Question: I feel terrible about the error I come across!!
Now I am trying to run a google app engine application on eclipse. I installed google plugin for eclipse, PyDev and Aptana. When I use debug mode for my code, it looks very weird.
For example,
Here is one picture to show it ran commented code:

I can't analyze my code logically. The execution is totally out of order!!!
What should I do here? What are the reasons behind these strange situations?
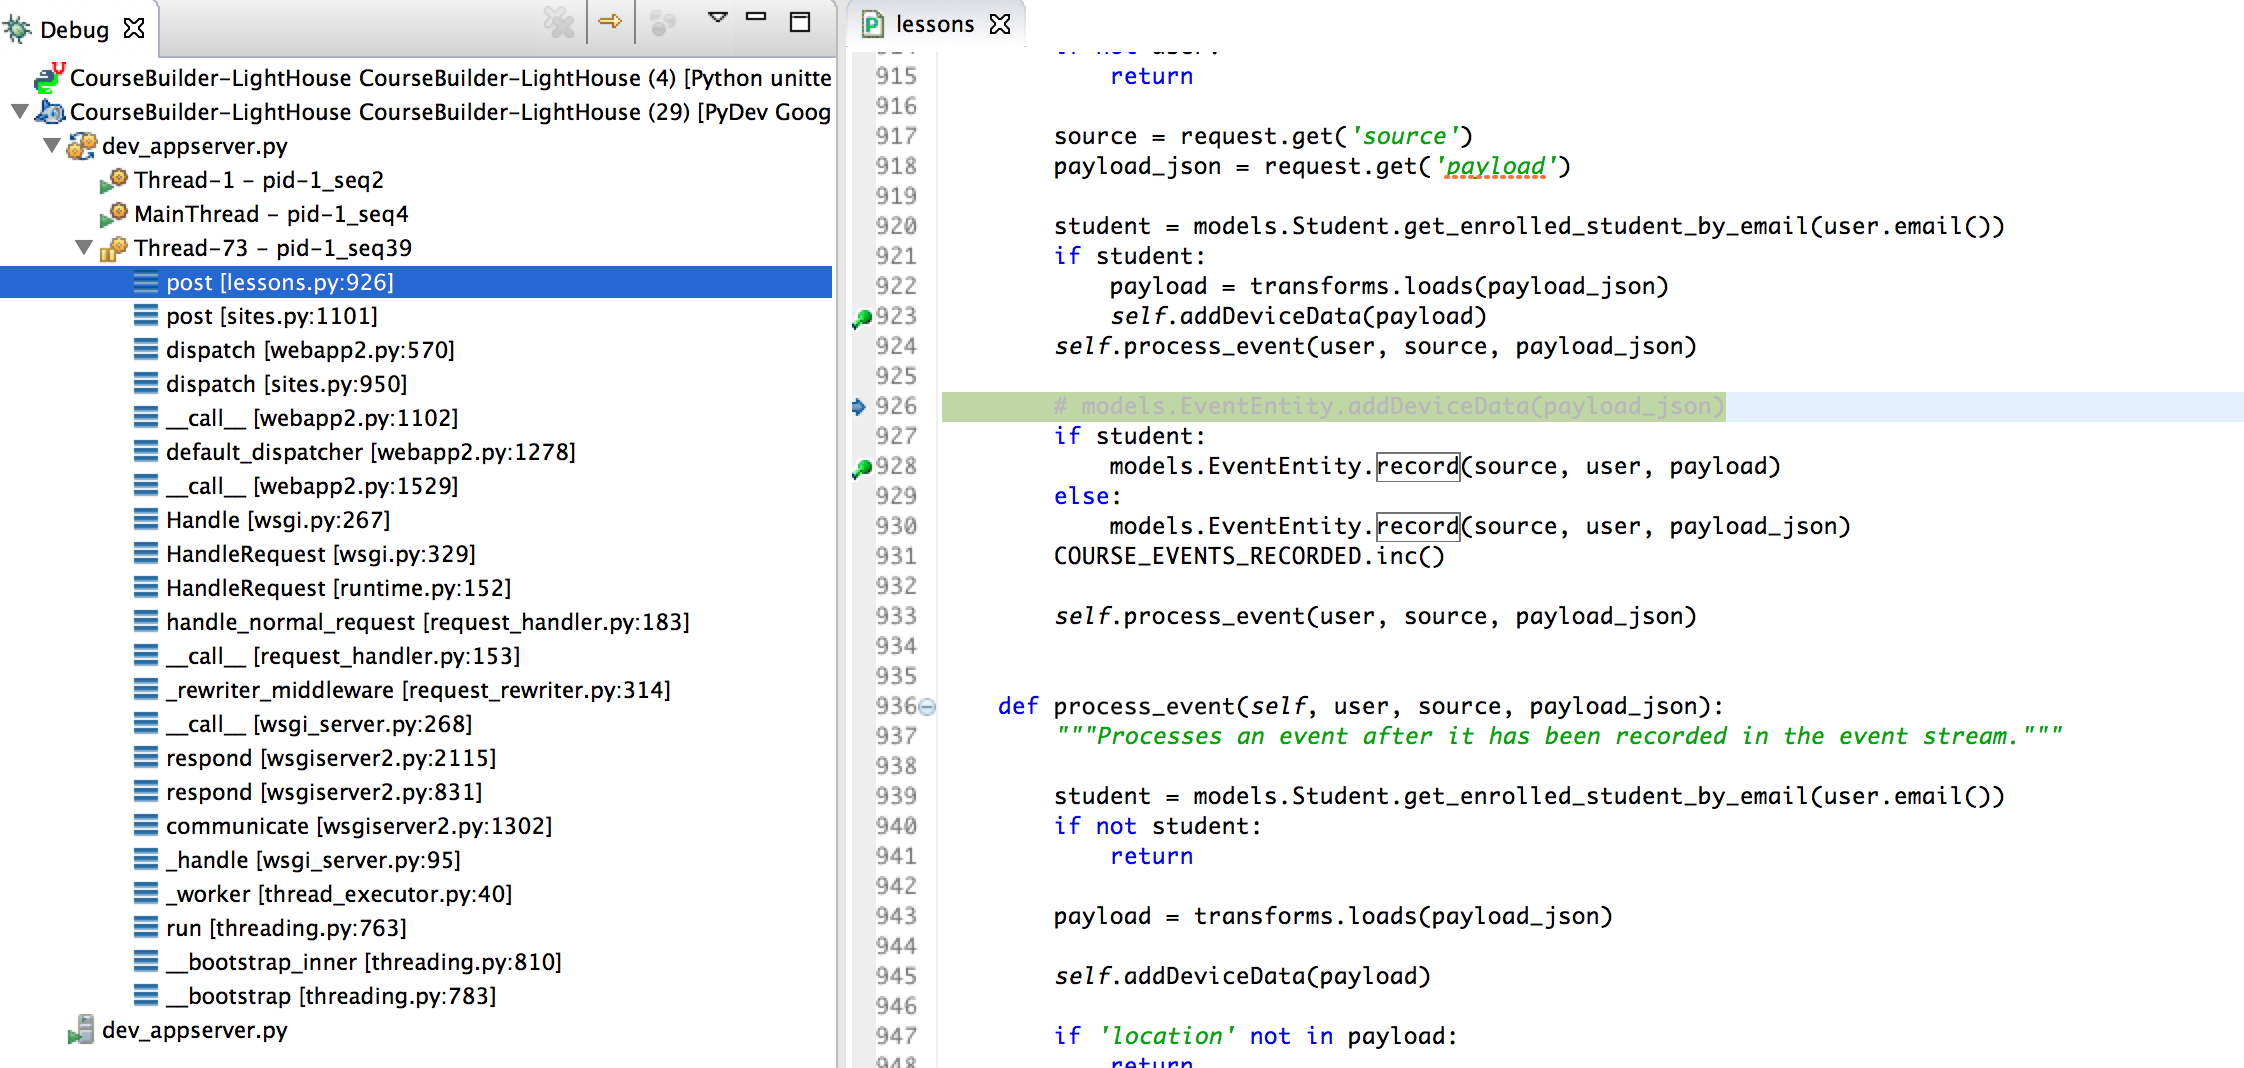
Answer: Finally, I got the solution by myself.
After I added aptana studio eclipse plugin and reinstalled the google plugin for eclipse, the problem has been solved. It seems like only when apanta is used, then the step by step debugging for python in coursebuilder would work.
I think it may because the former debug environment is only for Java, but not works for python. So we have to install our own python debug tool, which is incorporated in apanta.